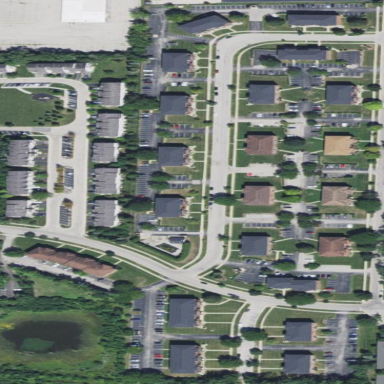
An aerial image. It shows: Residential area.